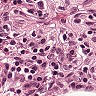
Metastatic tissue present: no